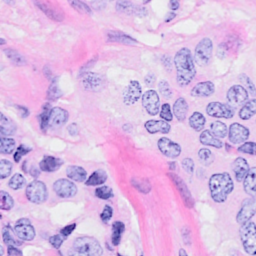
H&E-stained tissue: Breast